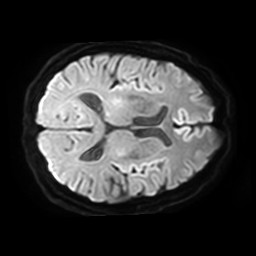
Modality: TRACE
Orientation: axial
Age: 67
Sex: male
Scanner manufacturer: philips
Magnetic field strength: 3 T
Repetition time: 4.283 s
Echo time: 0.07429 s